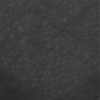
Label: not_dusty